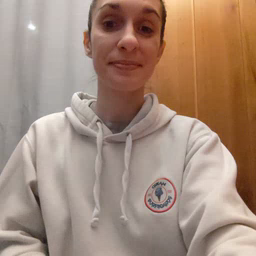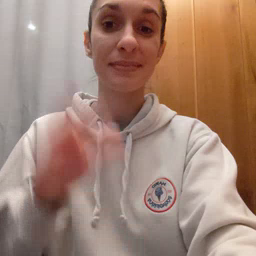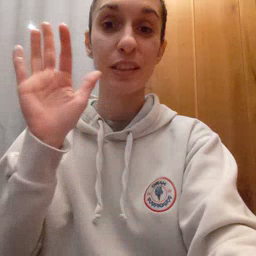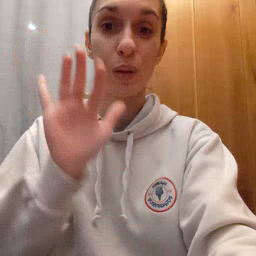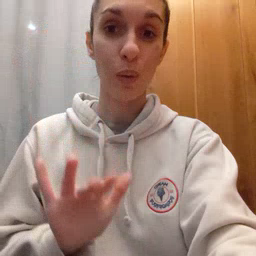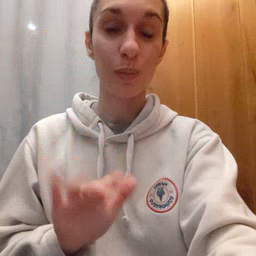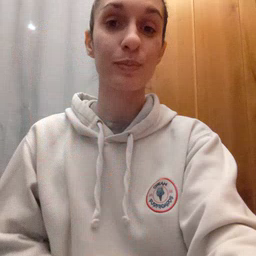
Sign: snow